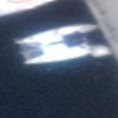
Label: civil